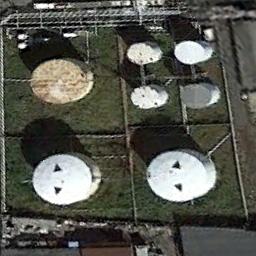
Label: storage_tank